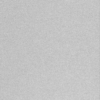
Label: dusty